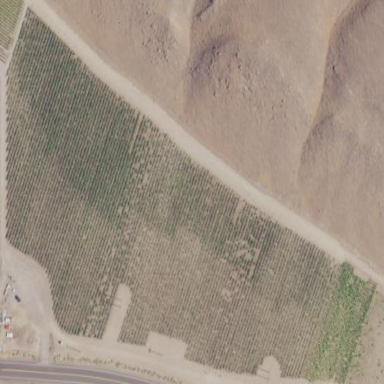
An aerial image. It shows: Vineyard with grape crops.